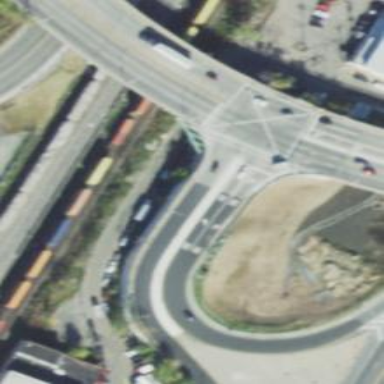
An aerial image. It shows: Trunk link highway.